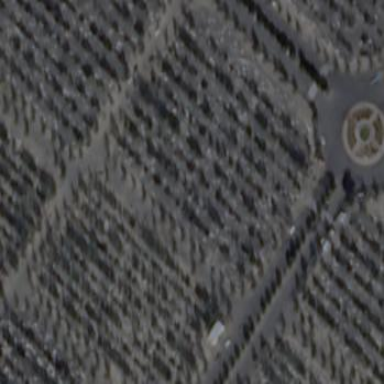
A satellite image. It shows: Cemetery.